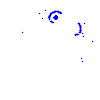
Particle: electron